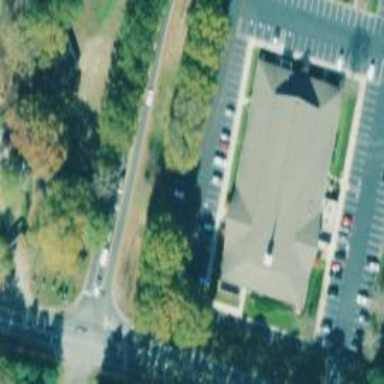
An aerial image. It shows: Beautiful church building.